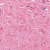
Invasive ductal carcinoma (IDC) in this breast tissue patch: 0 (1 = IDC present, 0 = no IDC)